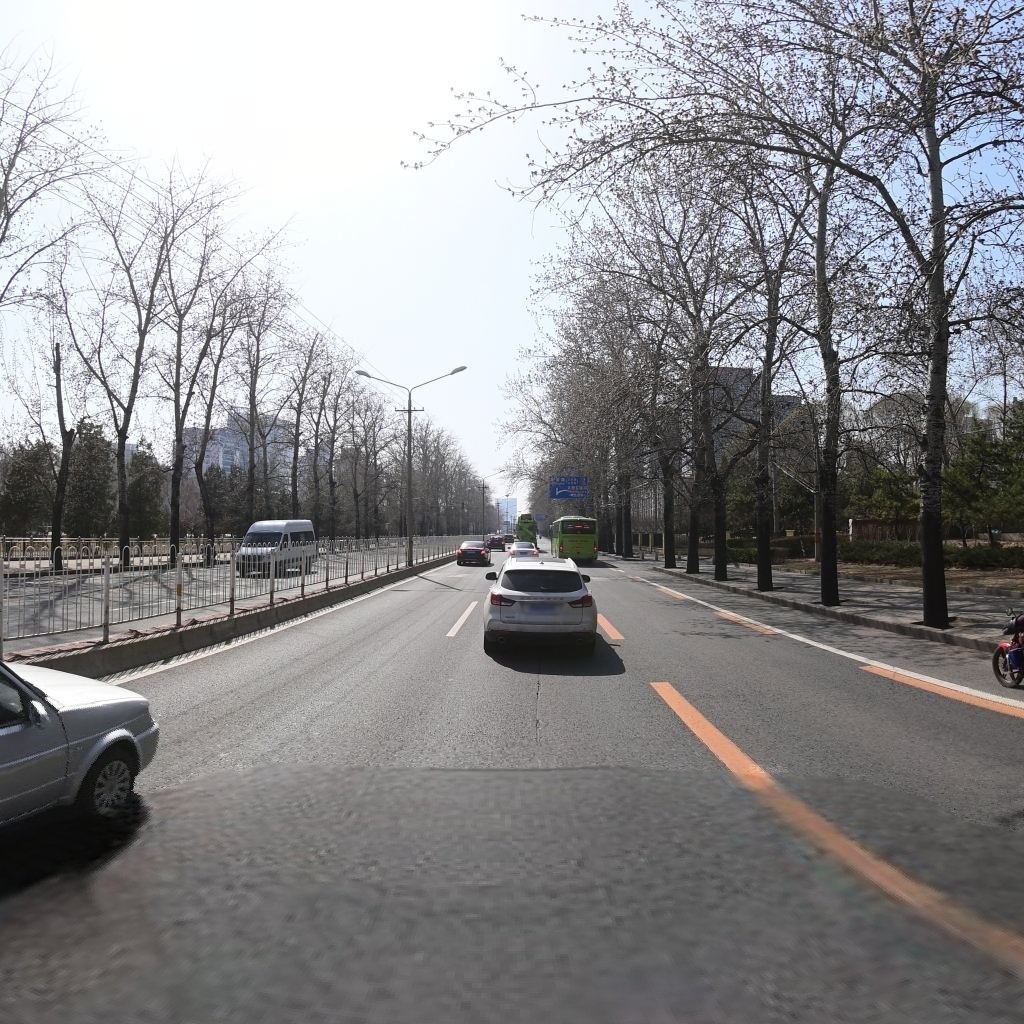
Region: Chaoyang
Road damage annotations: longitudinal crack